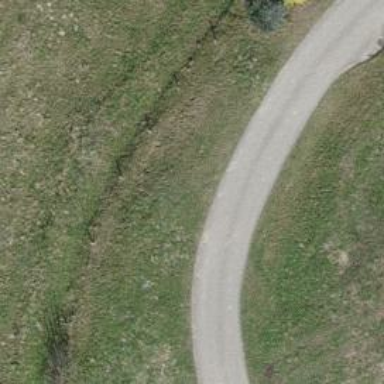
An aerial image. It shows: Service road with high-quality grade 1 track surface.